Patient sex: M
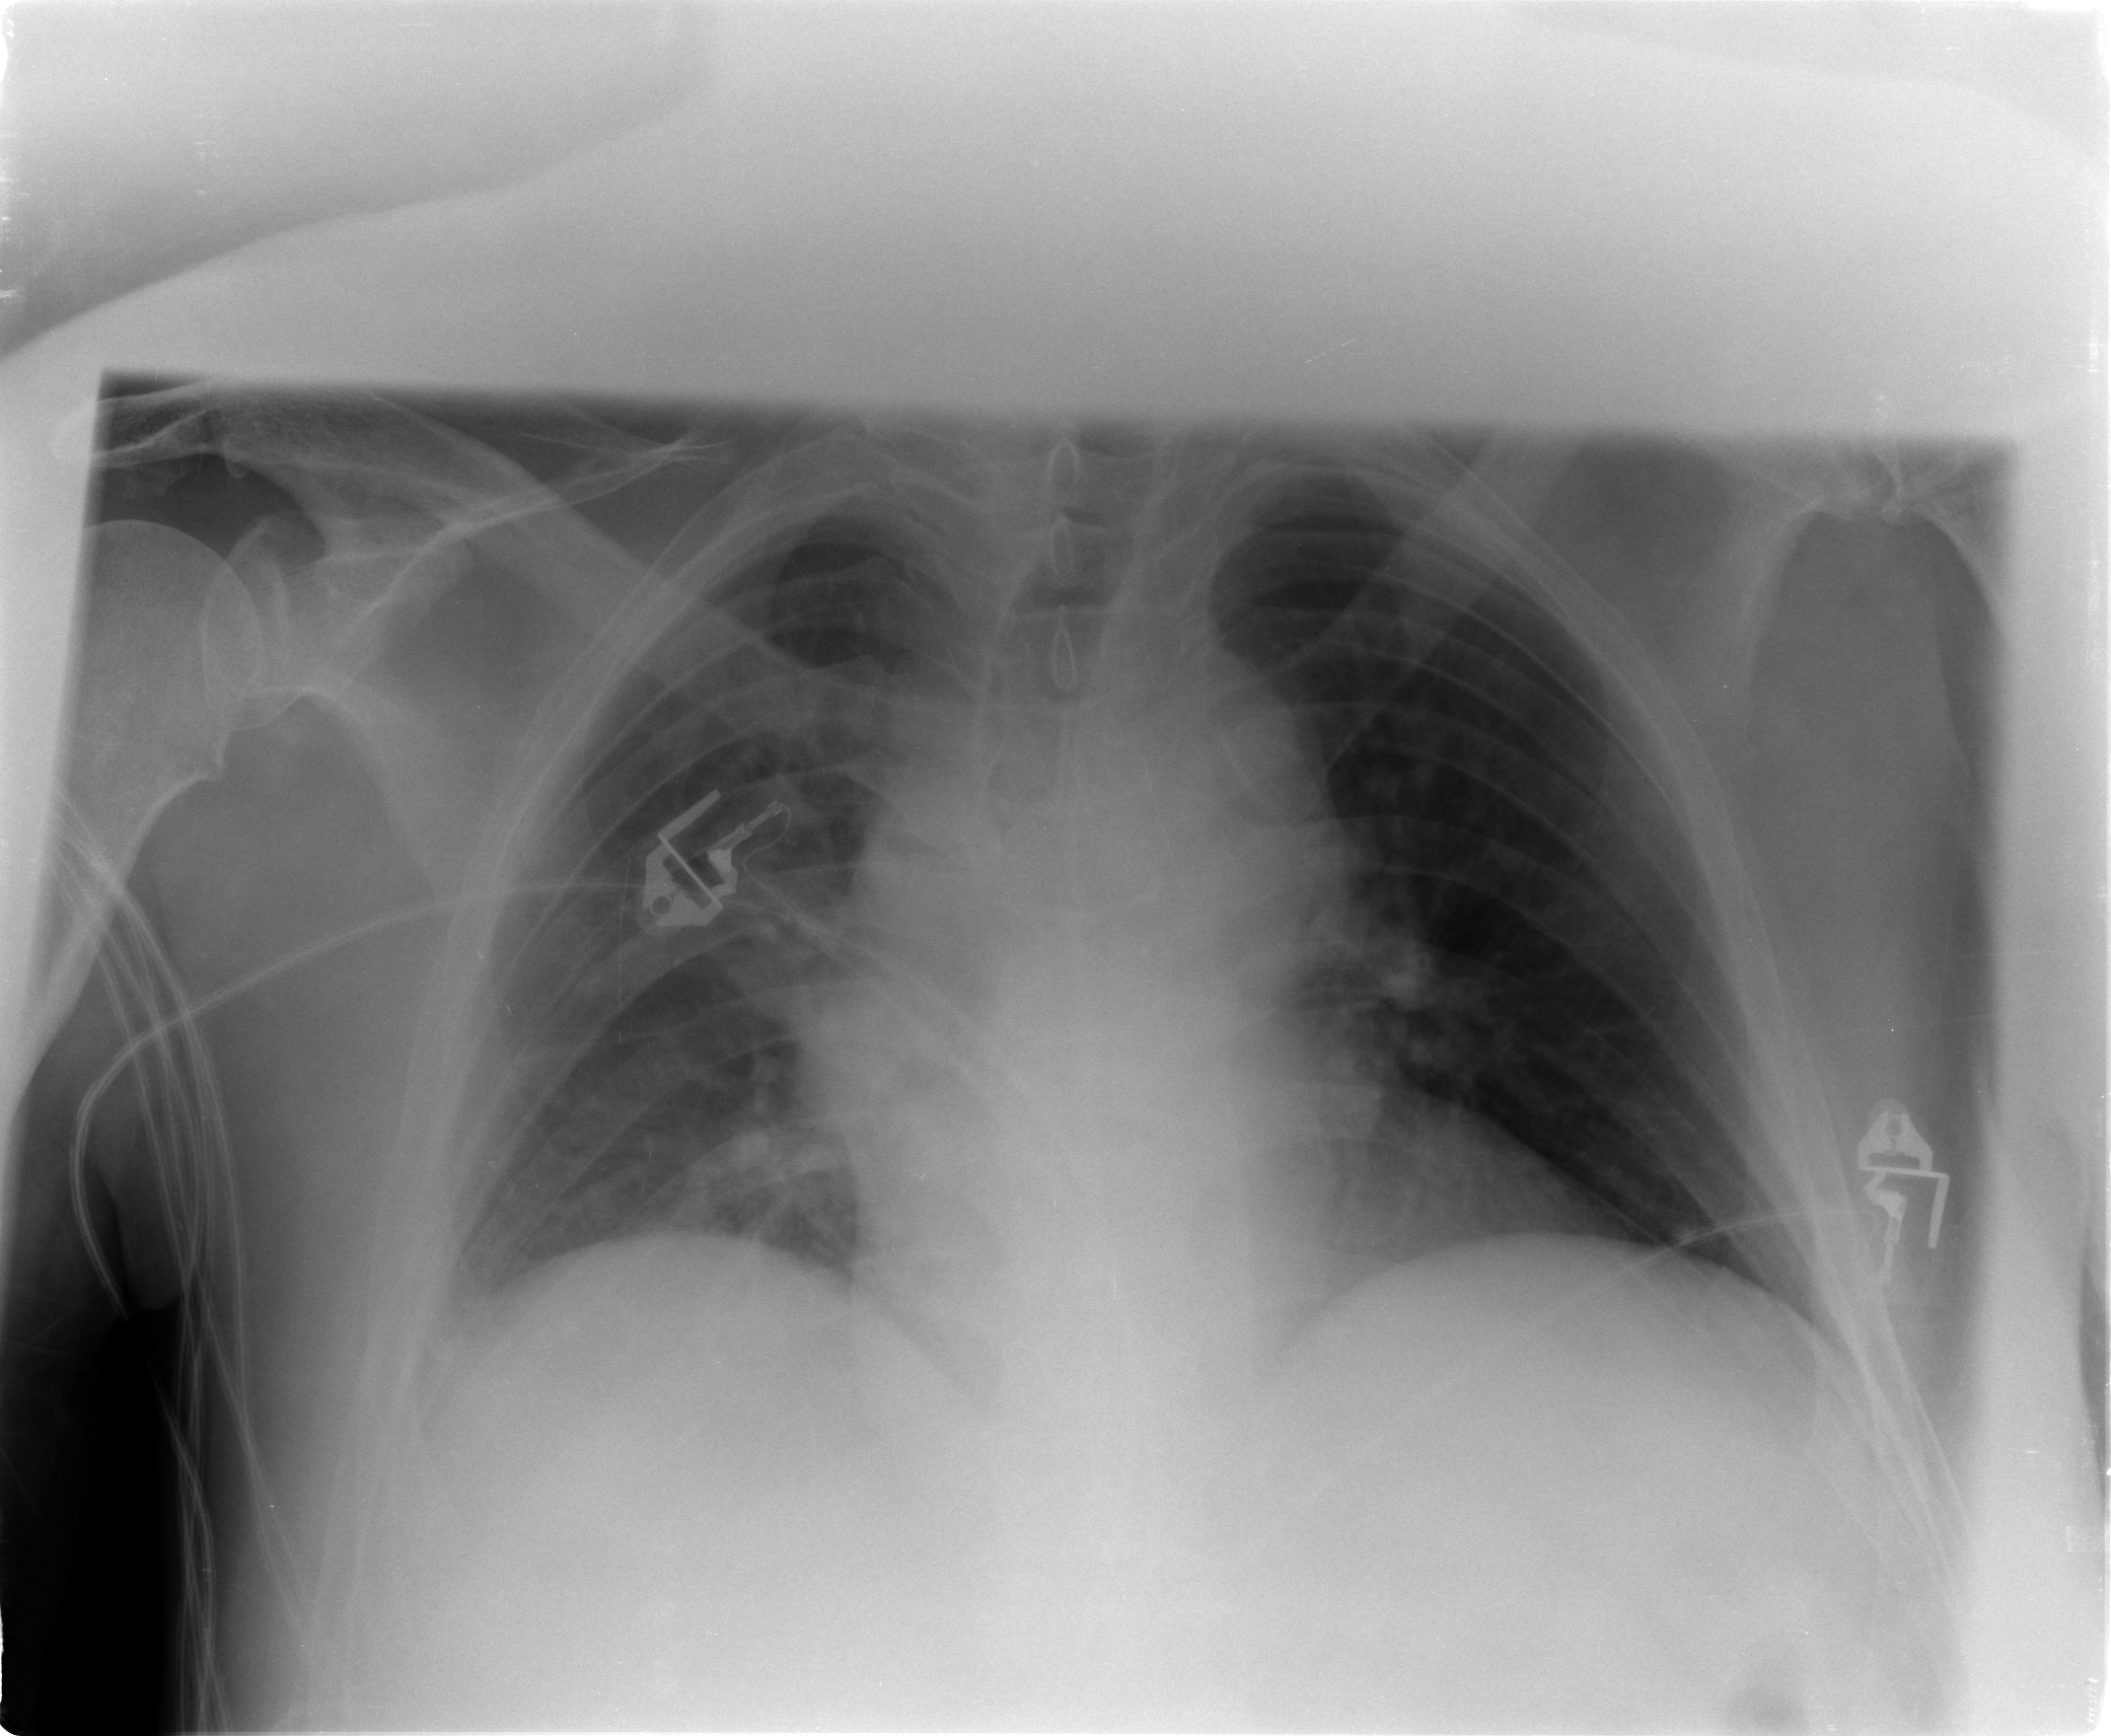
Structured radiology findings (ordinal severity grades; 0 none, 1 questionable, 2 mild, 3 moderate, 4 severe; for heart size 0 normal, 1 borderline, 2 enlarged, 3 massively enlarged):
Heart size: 2
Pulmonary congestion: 2
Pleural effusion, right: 3
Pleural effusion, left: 0
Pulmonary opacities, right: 2
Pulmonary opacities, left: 0
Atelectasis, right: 2
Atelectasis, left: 2